Question: Question originally posted here: <URL>
Also has full code.
GUI:

I'm using an NSMutableArray to store strings that populate a NSTableView on my form. I am using a button action to delete a specified row. Rows are specified with a value stored in an int, that updates when you click on the table.
when I click a button on my form it activates this method:
'''
-(IBAction)removeFromList:(id)sender
{
NSLog(@"count: %d, at: %d
",count,at);
if(at<count)
{
[list removeObjectAtIndex:at];
}
[_table reloadData];
at=count+1;
count--;
[_label setStringValue:[self converttonsstring:at]];
}
'''
Table points to table, removeFromList is called from remove, int at specifies which row is to be removed, list is NSMutableArray, count is total number of rows. _label points to label at bottom of screen, tells me where at is pointing to.
I get the following output:
'''
2013-05-04 02:32:17.874 ToDoList[571:903] count: 7, at: 2
2013-05-04 02:32:34.763 ToDoList[571:903] *** -[NSCFArray objectAtIndex:]: index (6) beyond bounds (6)
'''
last line repeats on and on. I don't know whats going on here or what I should look at. From what I can tell thats the only part of my project that doesn't work. Any help or what I should be looking at is really appreciated.
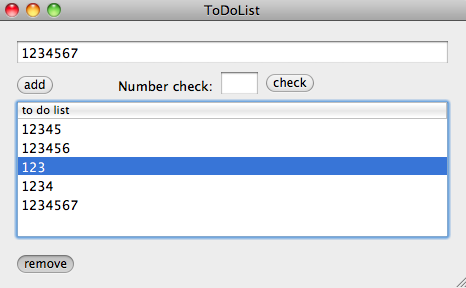
Answer: You're not decrementing the 'count' variable after you remove the object from 'list', so 'numberOfRowsInTableView:' will still return the old value, so that 'tableView:objectValueForTableColumn:row:' is called with a row that no longer exists in your array.